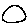
Label: circle